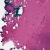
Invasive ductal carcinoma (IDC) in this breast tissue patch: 0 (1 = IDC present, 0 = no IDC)